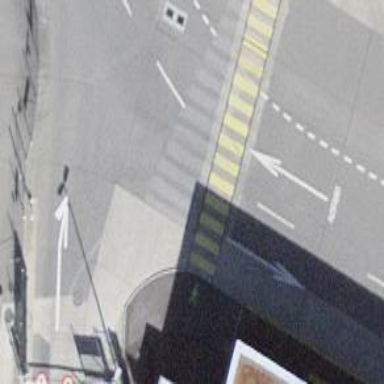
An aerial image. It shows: Pedestrian crossing with zebra markings on the footway.